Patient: sex M, age 46
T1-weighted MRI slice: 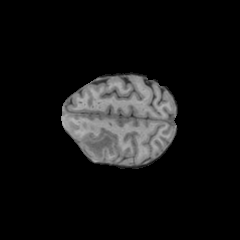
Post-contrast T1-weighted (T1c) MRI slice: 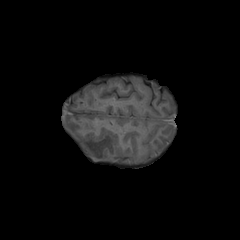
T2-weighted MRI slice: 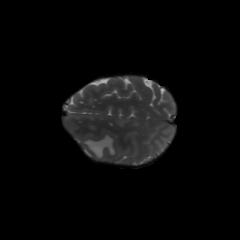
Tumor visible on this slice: yes
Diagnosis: Glioblastoma, IDH-wildtype
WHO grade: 4